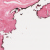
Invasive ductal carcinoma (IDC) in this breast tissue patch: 0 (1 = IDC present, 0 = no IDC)